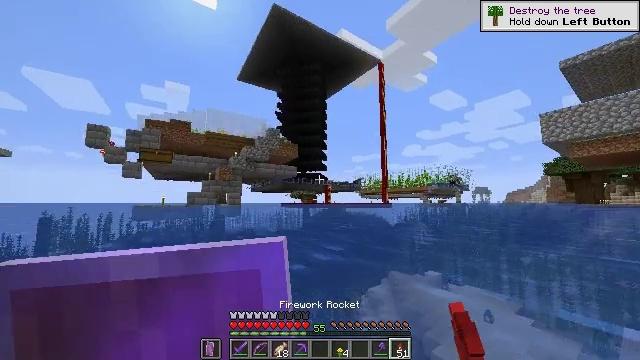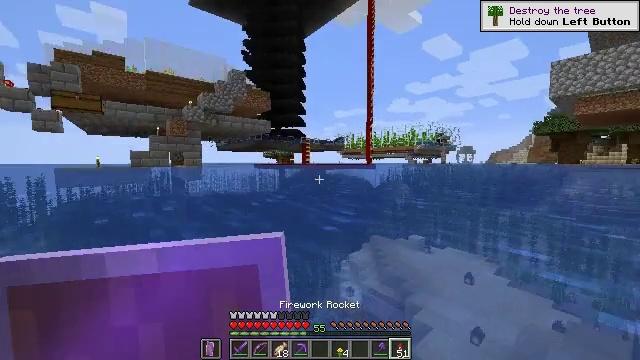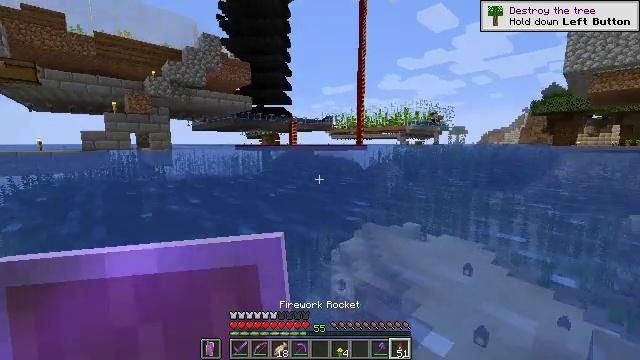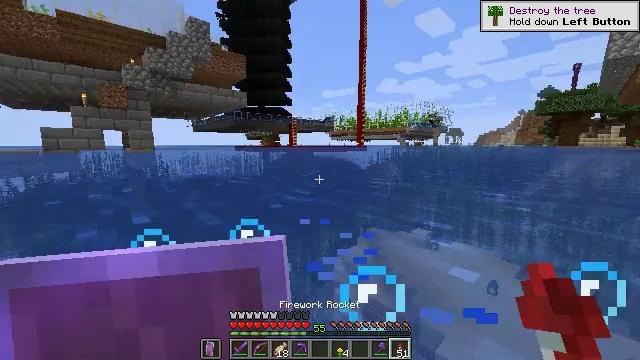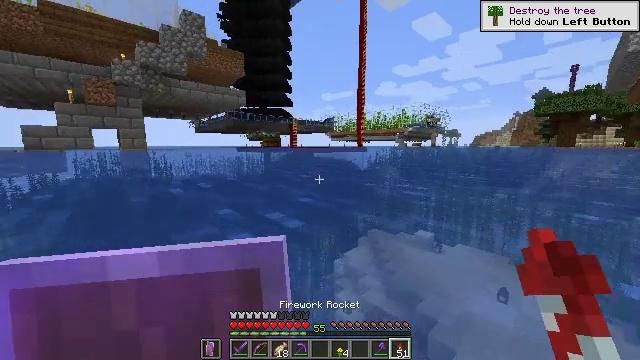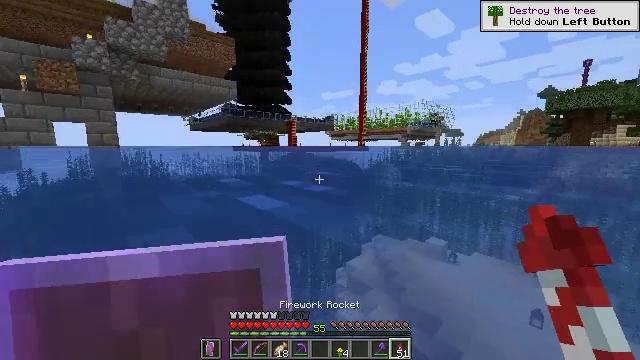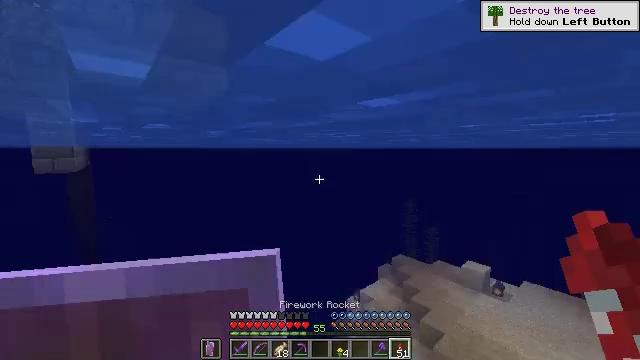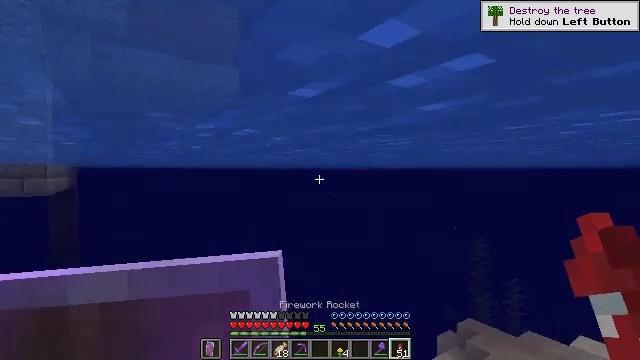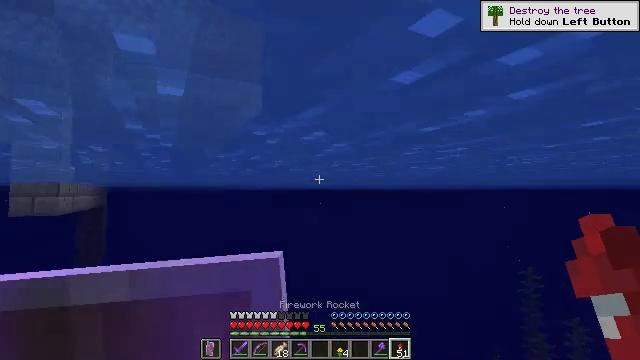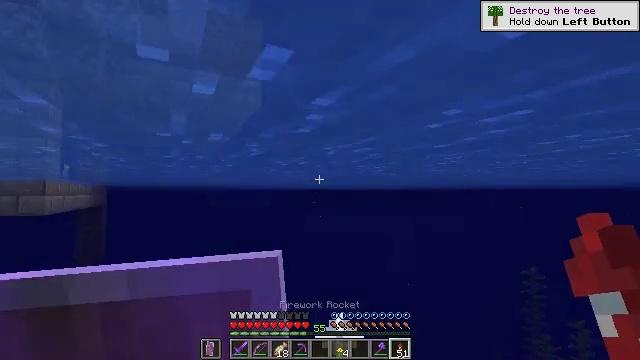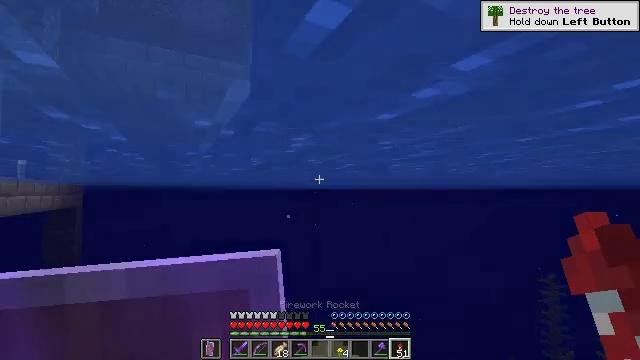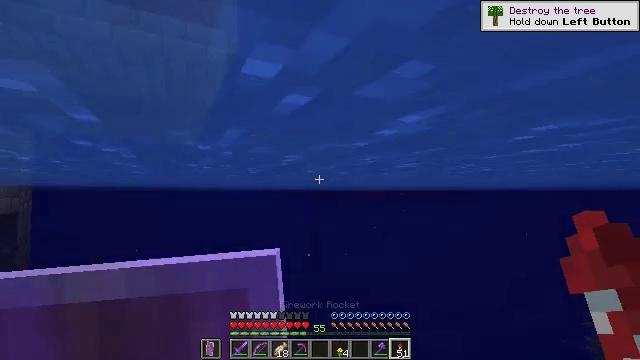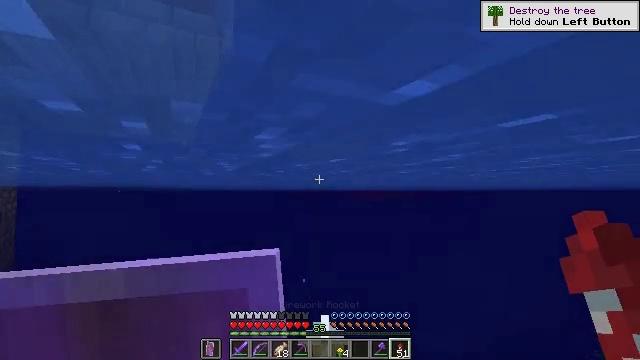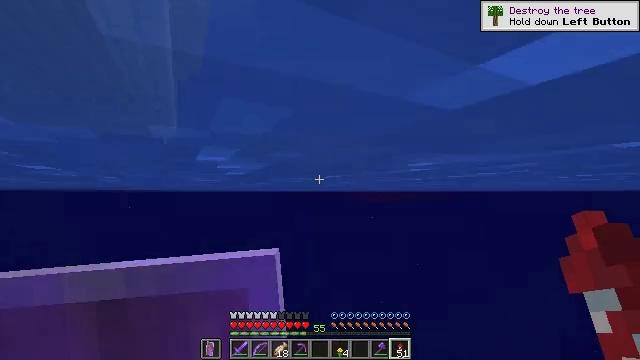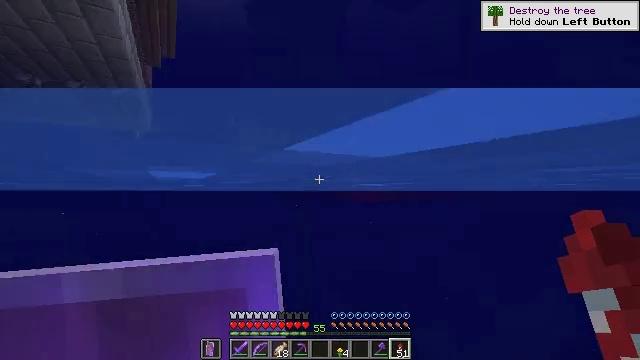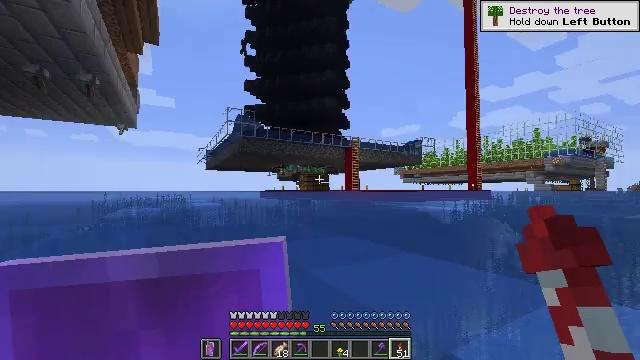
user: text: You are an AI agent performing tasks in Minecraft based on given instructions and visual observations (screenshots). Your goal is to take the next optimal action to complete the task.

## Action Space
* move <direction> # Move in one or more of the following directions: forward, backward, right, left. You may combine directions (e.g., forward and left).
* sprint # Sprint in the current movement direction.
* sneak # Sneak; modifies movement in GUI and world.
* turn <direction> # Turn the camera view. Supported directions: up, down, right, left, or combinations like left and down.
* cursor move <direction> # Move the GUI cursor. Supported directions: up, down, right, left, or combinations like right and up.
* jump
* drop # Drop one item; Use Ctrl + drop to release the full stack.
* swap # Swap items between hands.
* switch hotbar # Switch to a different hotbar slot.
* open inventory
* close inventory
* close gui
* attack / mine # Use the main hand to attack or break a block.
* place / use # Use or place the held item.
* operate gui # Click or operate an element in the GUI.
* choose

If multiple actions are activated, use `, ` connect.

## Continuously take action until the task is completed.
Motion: motion action
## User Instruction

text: Break the sticky piston to collect it.
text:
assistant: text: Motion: move forward, sprint, turn right and down, jump
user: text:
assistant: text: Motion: move forward, sprint, turn right and down, jump
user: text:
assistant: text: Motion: move forward, sprint, jump
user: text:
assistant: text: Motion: move forward, sprint, jump
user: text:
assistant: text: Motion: move forward, sprint, jump
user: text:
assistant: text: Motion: move forward, sprint, turn left and up, jump
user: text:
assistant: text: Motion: move forward, sprint, turn left and up, jump
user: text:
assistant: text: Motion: move forward, sprint, turn left and up
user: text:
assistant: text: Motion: move forward, sprint
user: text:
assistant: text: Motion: move forward, sprint
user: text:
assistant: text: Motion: move forward, sprint
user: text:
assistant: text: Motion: move forward, sprint
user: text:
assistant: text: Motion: move forward, sprint
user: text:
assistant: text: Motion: move forward, sprint, turn right
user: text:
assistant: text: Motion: move forward, sprint
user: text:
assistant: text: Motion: move forward, sprint
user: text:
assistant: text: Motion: move forward, sprint
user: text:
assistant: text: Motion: move forward, sprint
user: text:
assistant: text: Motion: move forward, sprint, turn right
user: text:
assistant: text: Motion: move forward, sprint
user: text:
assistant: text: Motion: move forward, sprint
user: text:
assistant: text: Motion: move forward, sprint
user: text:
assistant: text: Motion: move forward, sprint
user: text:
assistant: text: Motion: move forward, sprint
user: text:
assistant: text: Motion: move forward, sprint
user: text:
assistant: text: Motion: move forward, sprint
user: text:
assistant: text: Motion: move forward, sprint
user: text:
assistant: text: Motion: move forward, sprint
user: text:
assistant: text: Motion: move forward, sprint, turn left
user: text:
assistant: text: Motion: move forward, sprint, turn left